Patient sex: M
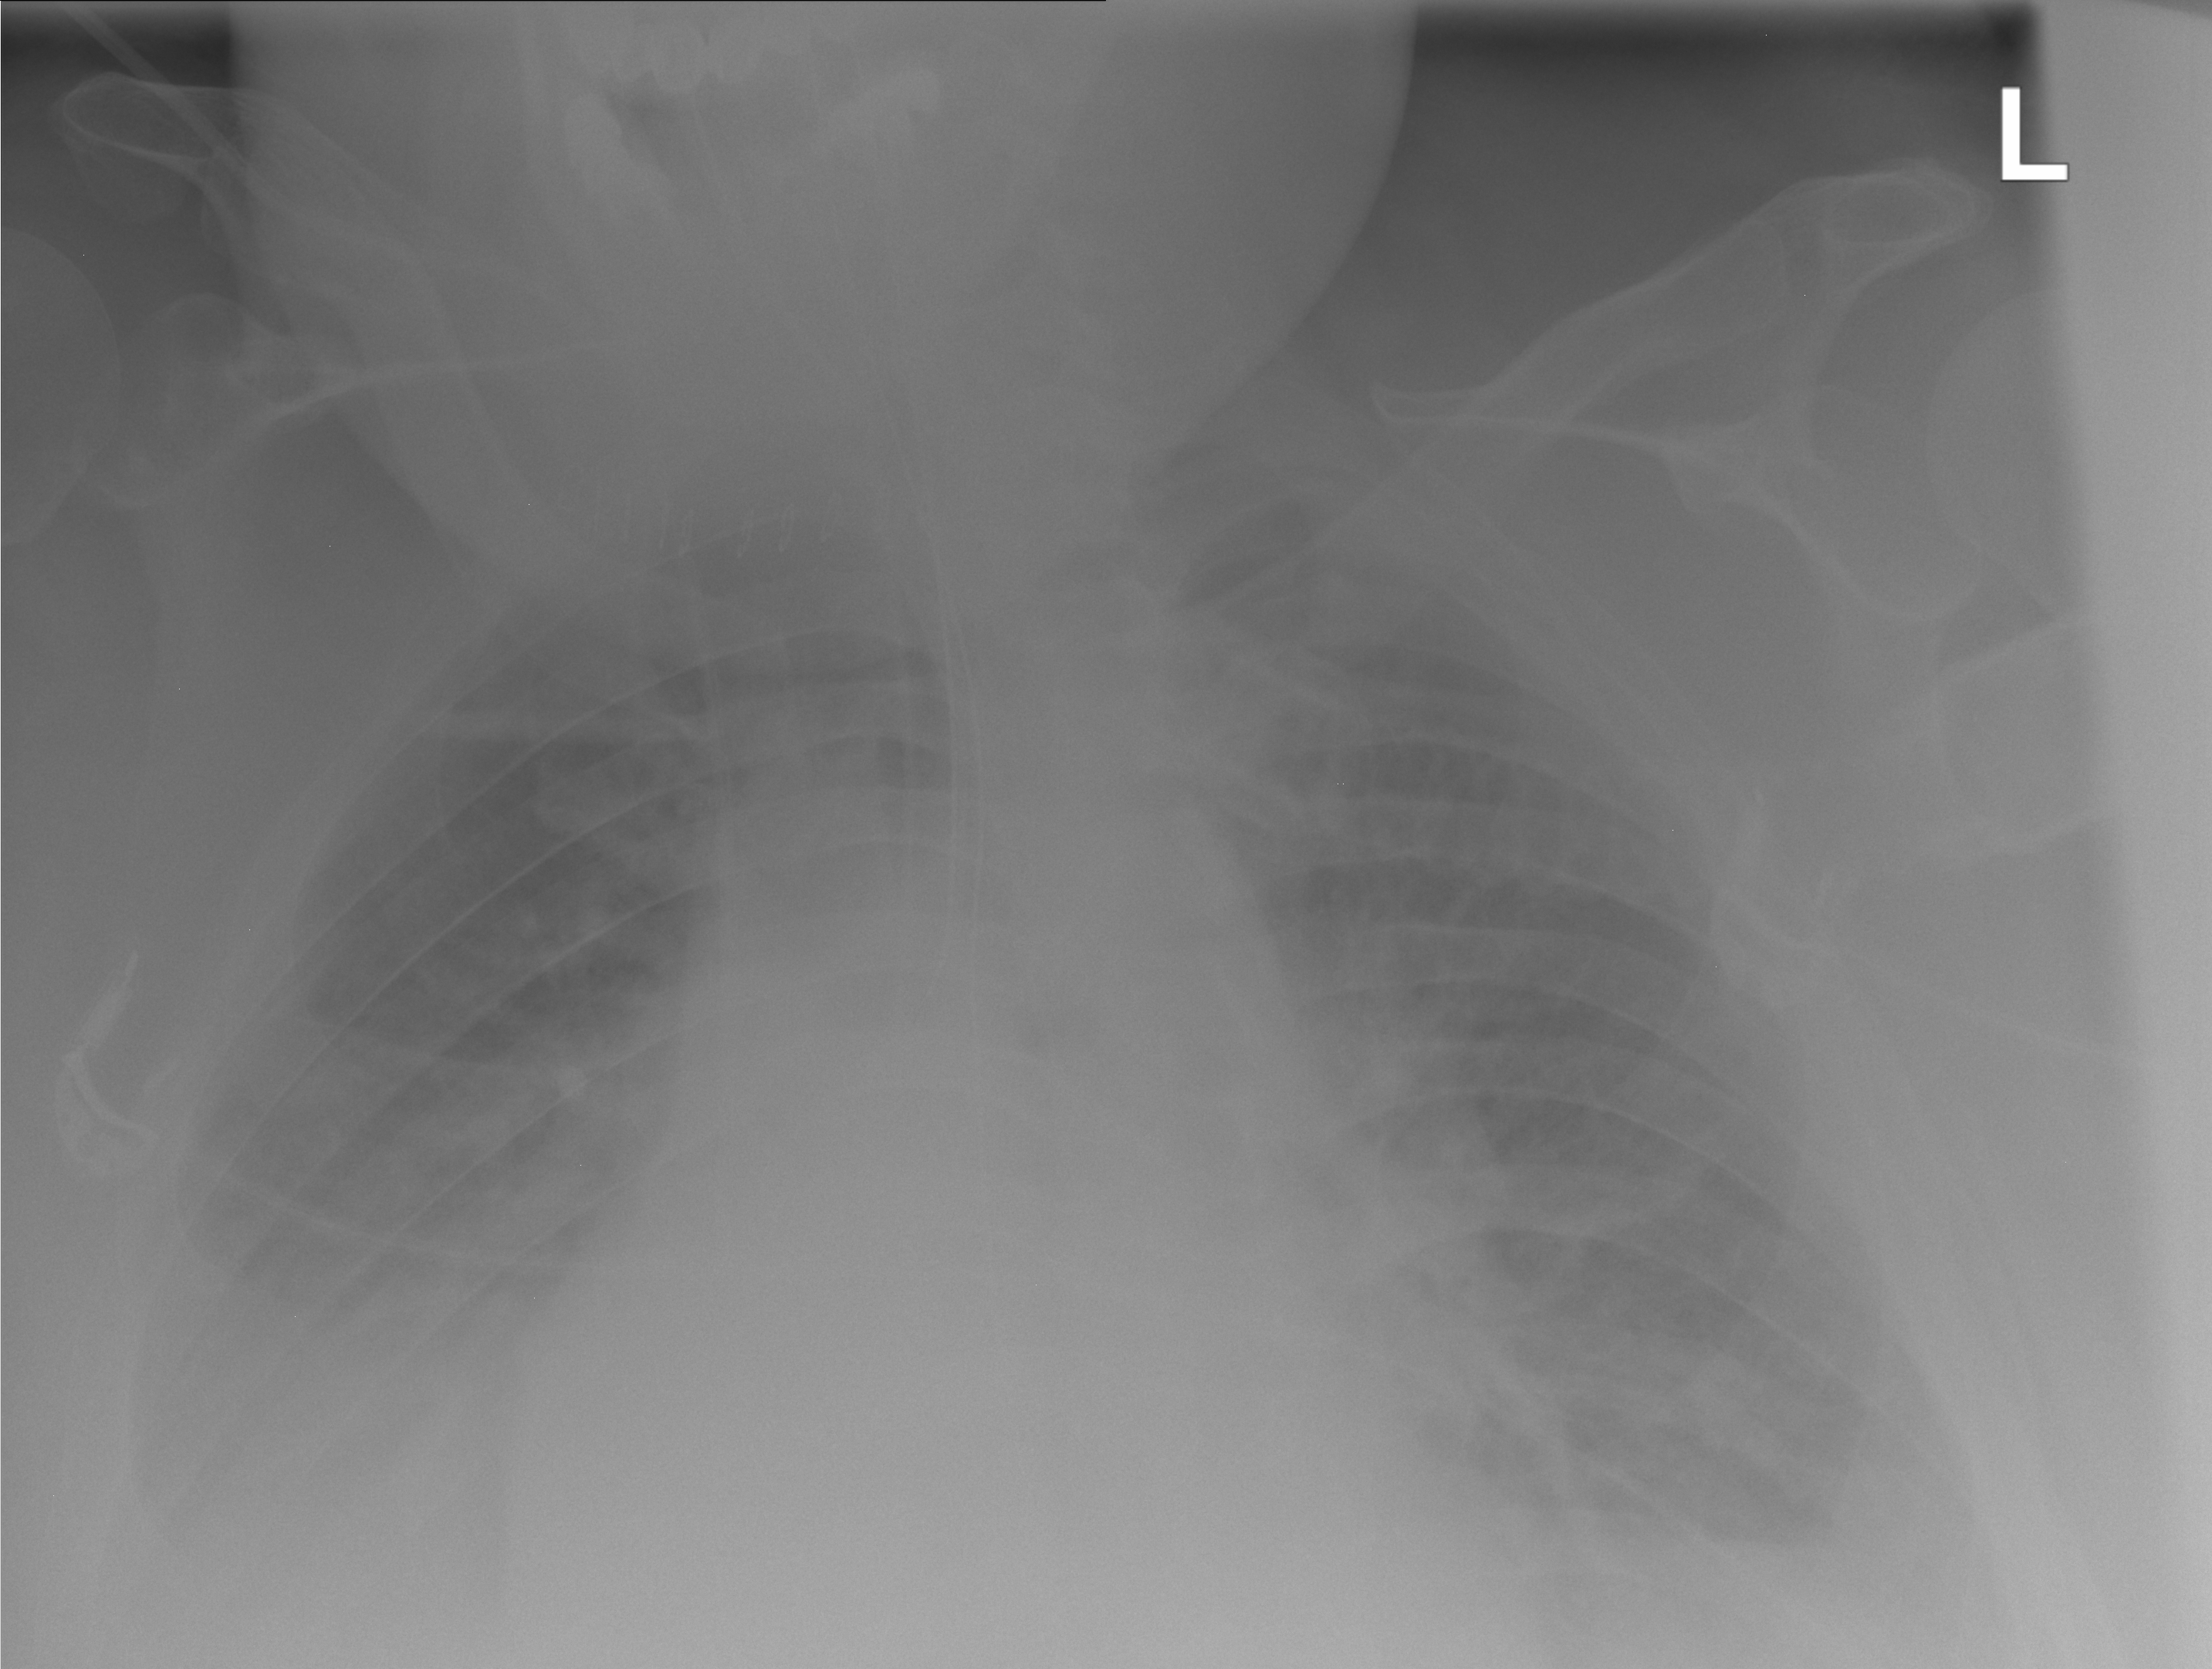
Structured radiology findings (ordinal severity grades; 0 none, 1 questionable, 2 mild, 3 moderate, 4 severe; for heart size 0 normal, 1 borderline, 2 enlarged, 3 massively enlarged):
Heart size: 0
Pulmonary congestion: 0
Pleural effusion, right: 2
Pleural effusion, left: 1
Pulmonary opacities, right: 0
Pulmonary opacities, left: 0
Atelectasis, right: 2
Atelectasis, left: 2